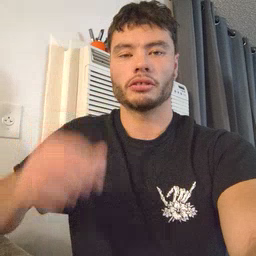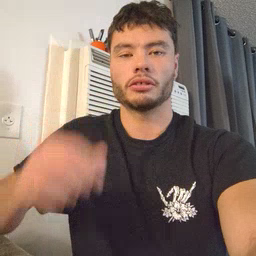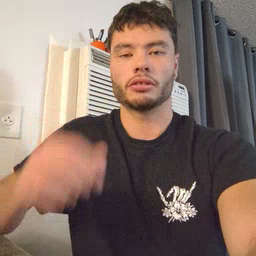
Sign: hair